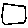
Label: square